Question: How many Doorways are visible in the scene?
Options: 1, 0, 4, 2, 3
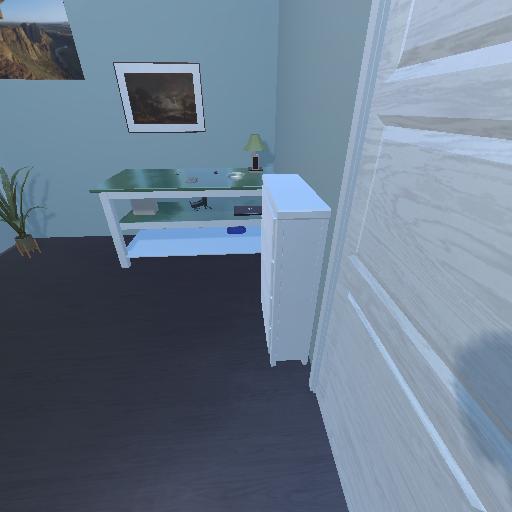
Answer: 1